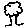
Label: tree